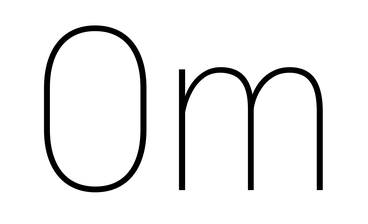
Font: Roboto_Condensed_Thin